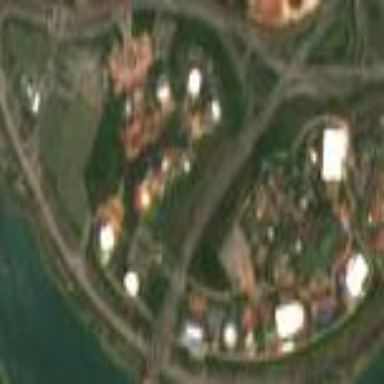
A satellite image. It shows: Theme park.